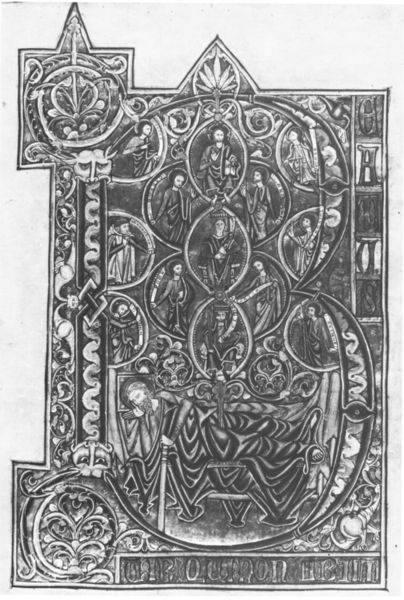
Titel: Psalter
Institution: Oxford, New College
Schlagwörter: hand, mann, blume, blumen, männer, nase, schwarz, tiere, leute, ornament, teppich, bart, arm, falten, gesicht, spitze, zweige, decke, krone, oval, stock, engel, ranken, füße, schrift, sofa, fahne, flagge, kartusche, inschrift, floral, ornamente, liegend, maske, buch, schwert, text, buchstaben, initiale, schlange, buchseite, pergament, liege, christus, jesus, mittelalter, romanik, heilige, fresko, heilig, schlafender, christentum, fratzen, ahnen, medaillons, masken, mandorla, apostel, buchmalerei, jesse, stammbaum, genealogie, wurzel jesse, köpf, b, a, e, falten gewand, kells, leigt, chistien